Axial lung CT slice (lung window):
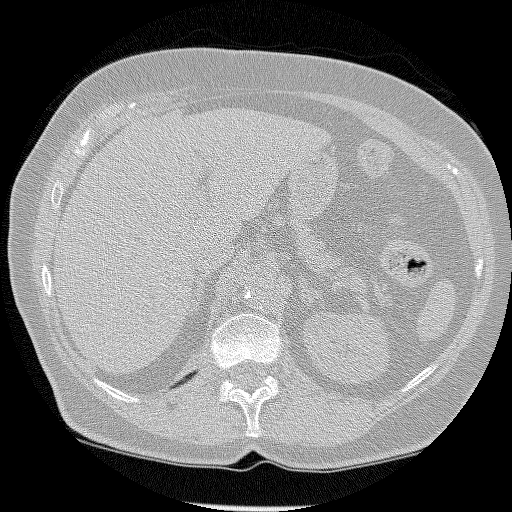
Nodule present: no